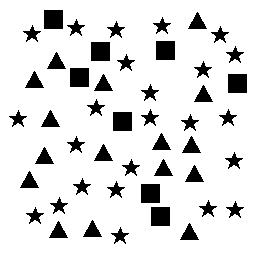
Squares: 8
Triangles: 16
Stars: 24
Total shapes: 48